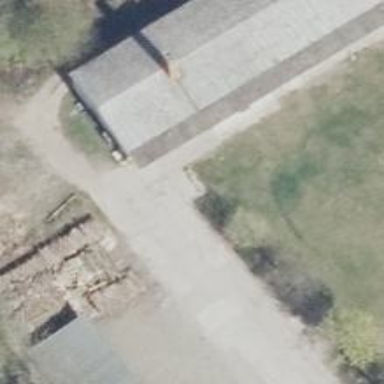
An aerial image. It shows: Shed.